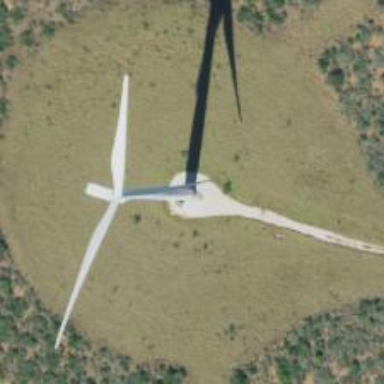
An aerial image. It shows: Wind generator powered by horizontal-axis wind turbine.